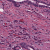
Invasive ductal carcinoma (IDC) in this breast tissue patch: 1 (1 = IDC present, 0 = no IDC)